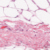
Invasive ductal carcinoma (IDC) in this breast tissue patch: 0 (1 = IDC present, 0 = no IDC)